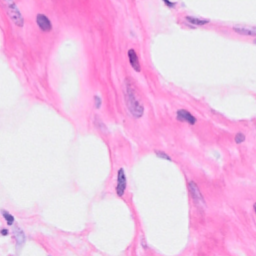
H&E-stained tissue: Breast